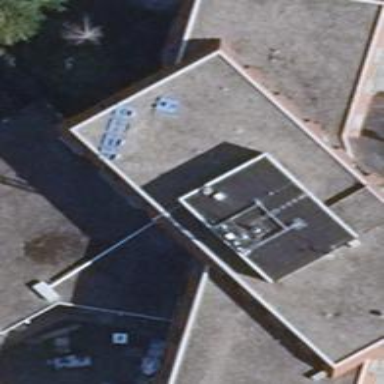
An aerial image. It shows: Hospital building.